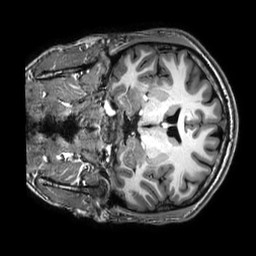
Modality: T1w
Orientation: coronal
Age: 22
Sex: male
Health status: healthy
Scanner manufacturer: philips
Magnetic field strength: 3 T
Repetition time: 0.009 s
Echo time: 0.003996 s